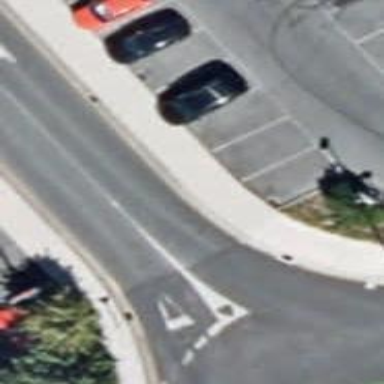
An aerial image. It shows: Sidewalk.